Interaction volume radius: 5 \u00c5
Interaction volume height: 35 \u00c5
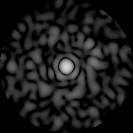
Disorder parameter: 0.8266